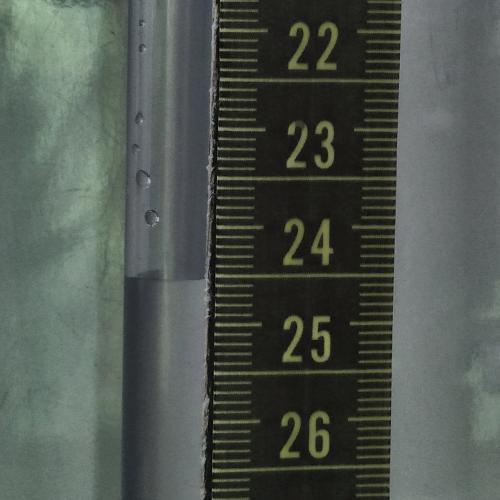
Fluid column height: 24.5 cm